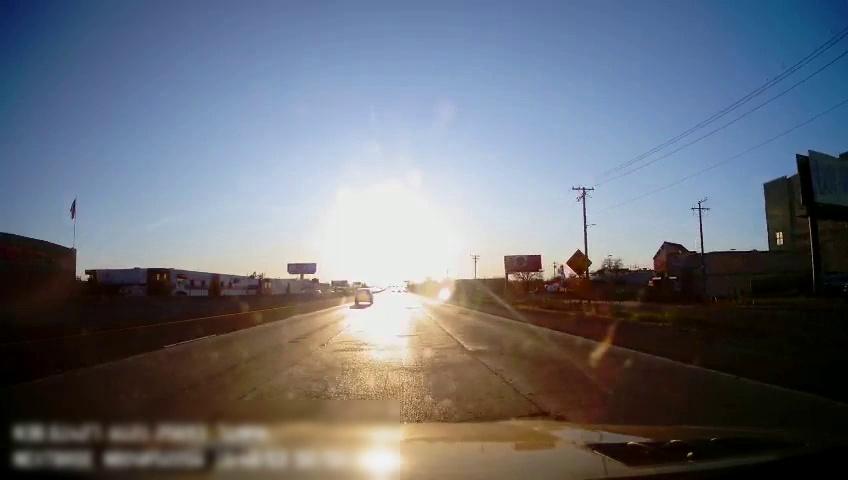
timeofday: Day
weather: Sunny
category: Drivable Space
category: Vehicles | SUV
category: Lanes | Alternate Lane
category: Lanes | Alternate Lane
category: Lanes | Current Lane
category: Lanes | Current Lane
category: Lanes | Alternate Lane
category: Traffic | Signs